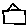
Label: house